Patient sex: M
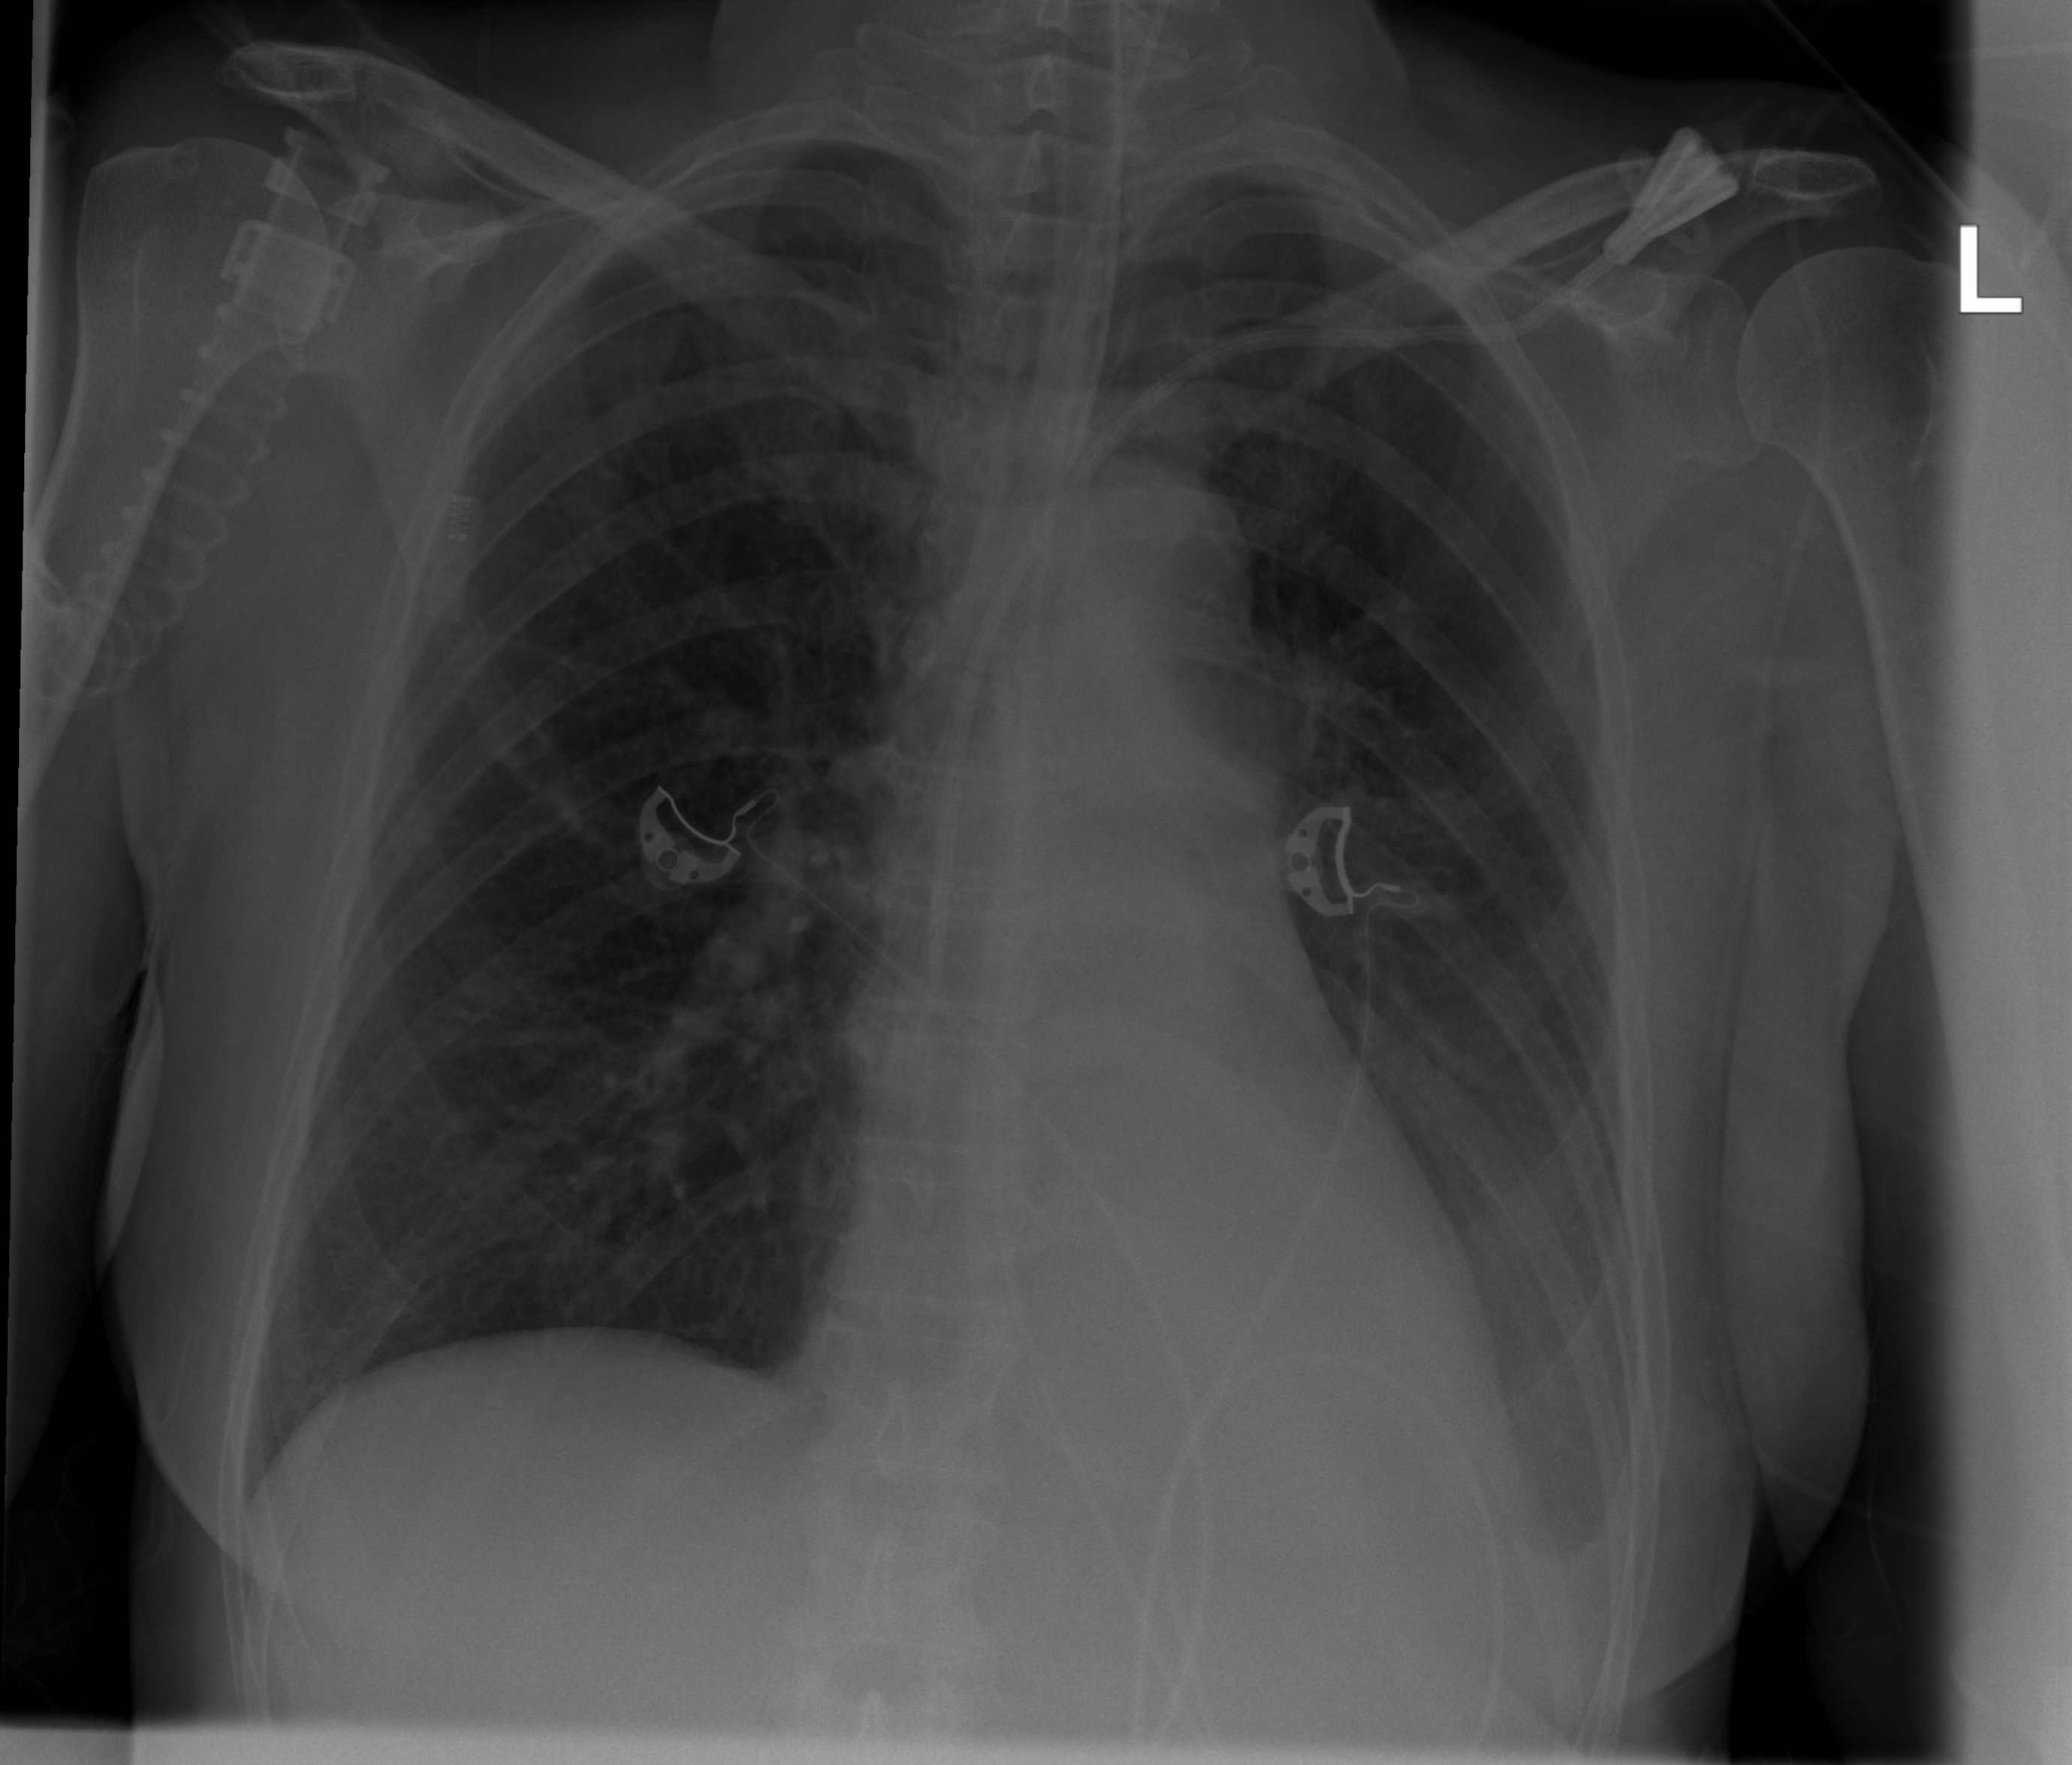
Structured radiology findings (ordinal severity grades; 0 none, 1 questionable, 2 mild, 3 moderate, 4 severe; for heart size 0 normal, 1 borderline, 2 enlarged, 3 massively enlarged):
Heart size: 0
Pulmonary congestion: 0
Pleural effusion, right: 0
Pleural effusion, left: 2
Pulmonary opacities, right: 0
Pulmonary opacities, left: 0
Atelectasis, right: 0
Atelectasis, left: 2